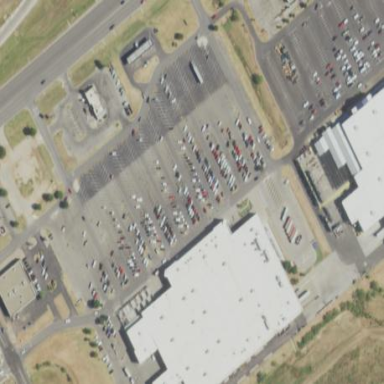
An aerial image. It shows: Retail area.